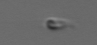
Label: flagellate_morphotype3